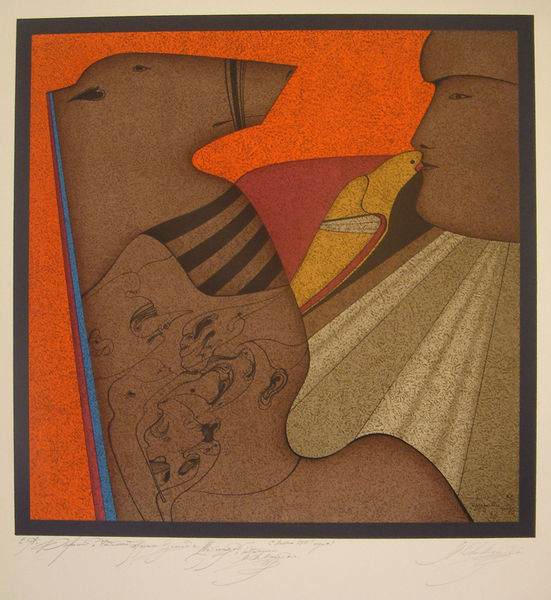
Titel: Untitled, Untitled
Künstler: Mikhail Shemiakin (Chemiakin)
Standort: Amherst (Massachusetts, USA)
Institution: Mead Art Museum, Amherst College
Schlagwörter: blue, kiss, oil, red, white, painting, woman, brown, man, orange, eyes, drawing, paper, bird, dog, graphic, line, abstract, shoulder, art, matisse, ears, museum, eye, lines, stripes, cubism, canvas, stripe, beak, oriental, surrealist, egyptian, sharp, bear, tempera, rays, contour, idk, tempra, ray, contours, beack, tromp l'oil